Question: I'm new of vaadin and of its add-ons. Now I have to do a panel like this:

but I shouldn't want to use four, five ... vaadin Upload component because in this way is difficult to manage. I saw some add-ons like easyupload, but I don't know if these are able to manage my situation.
My situation is the following:
I have to upload some file, for each of them I have to assign a label(Patent,Tax code,Agreement etc) and finally I have to persist them in a datsabase.
Now I want to ask you if there is an smart way or an add-on than helps me in this situation?
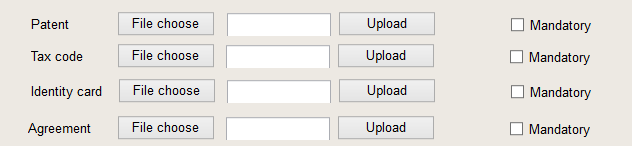
Answer: Unfortunately there aren't.
<URL> is just to simplify the upload adding multi files upload, drag and drop upload and loading bar.
<URL> is just for manage multi upload and queue of files upload.